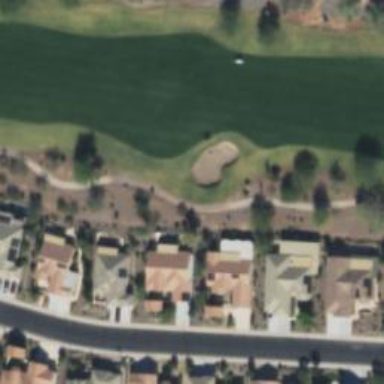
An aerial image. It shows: Path for golf carts.